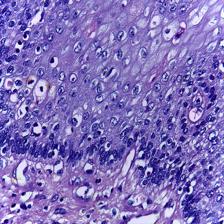
Diagnosis: Normal